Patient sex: M
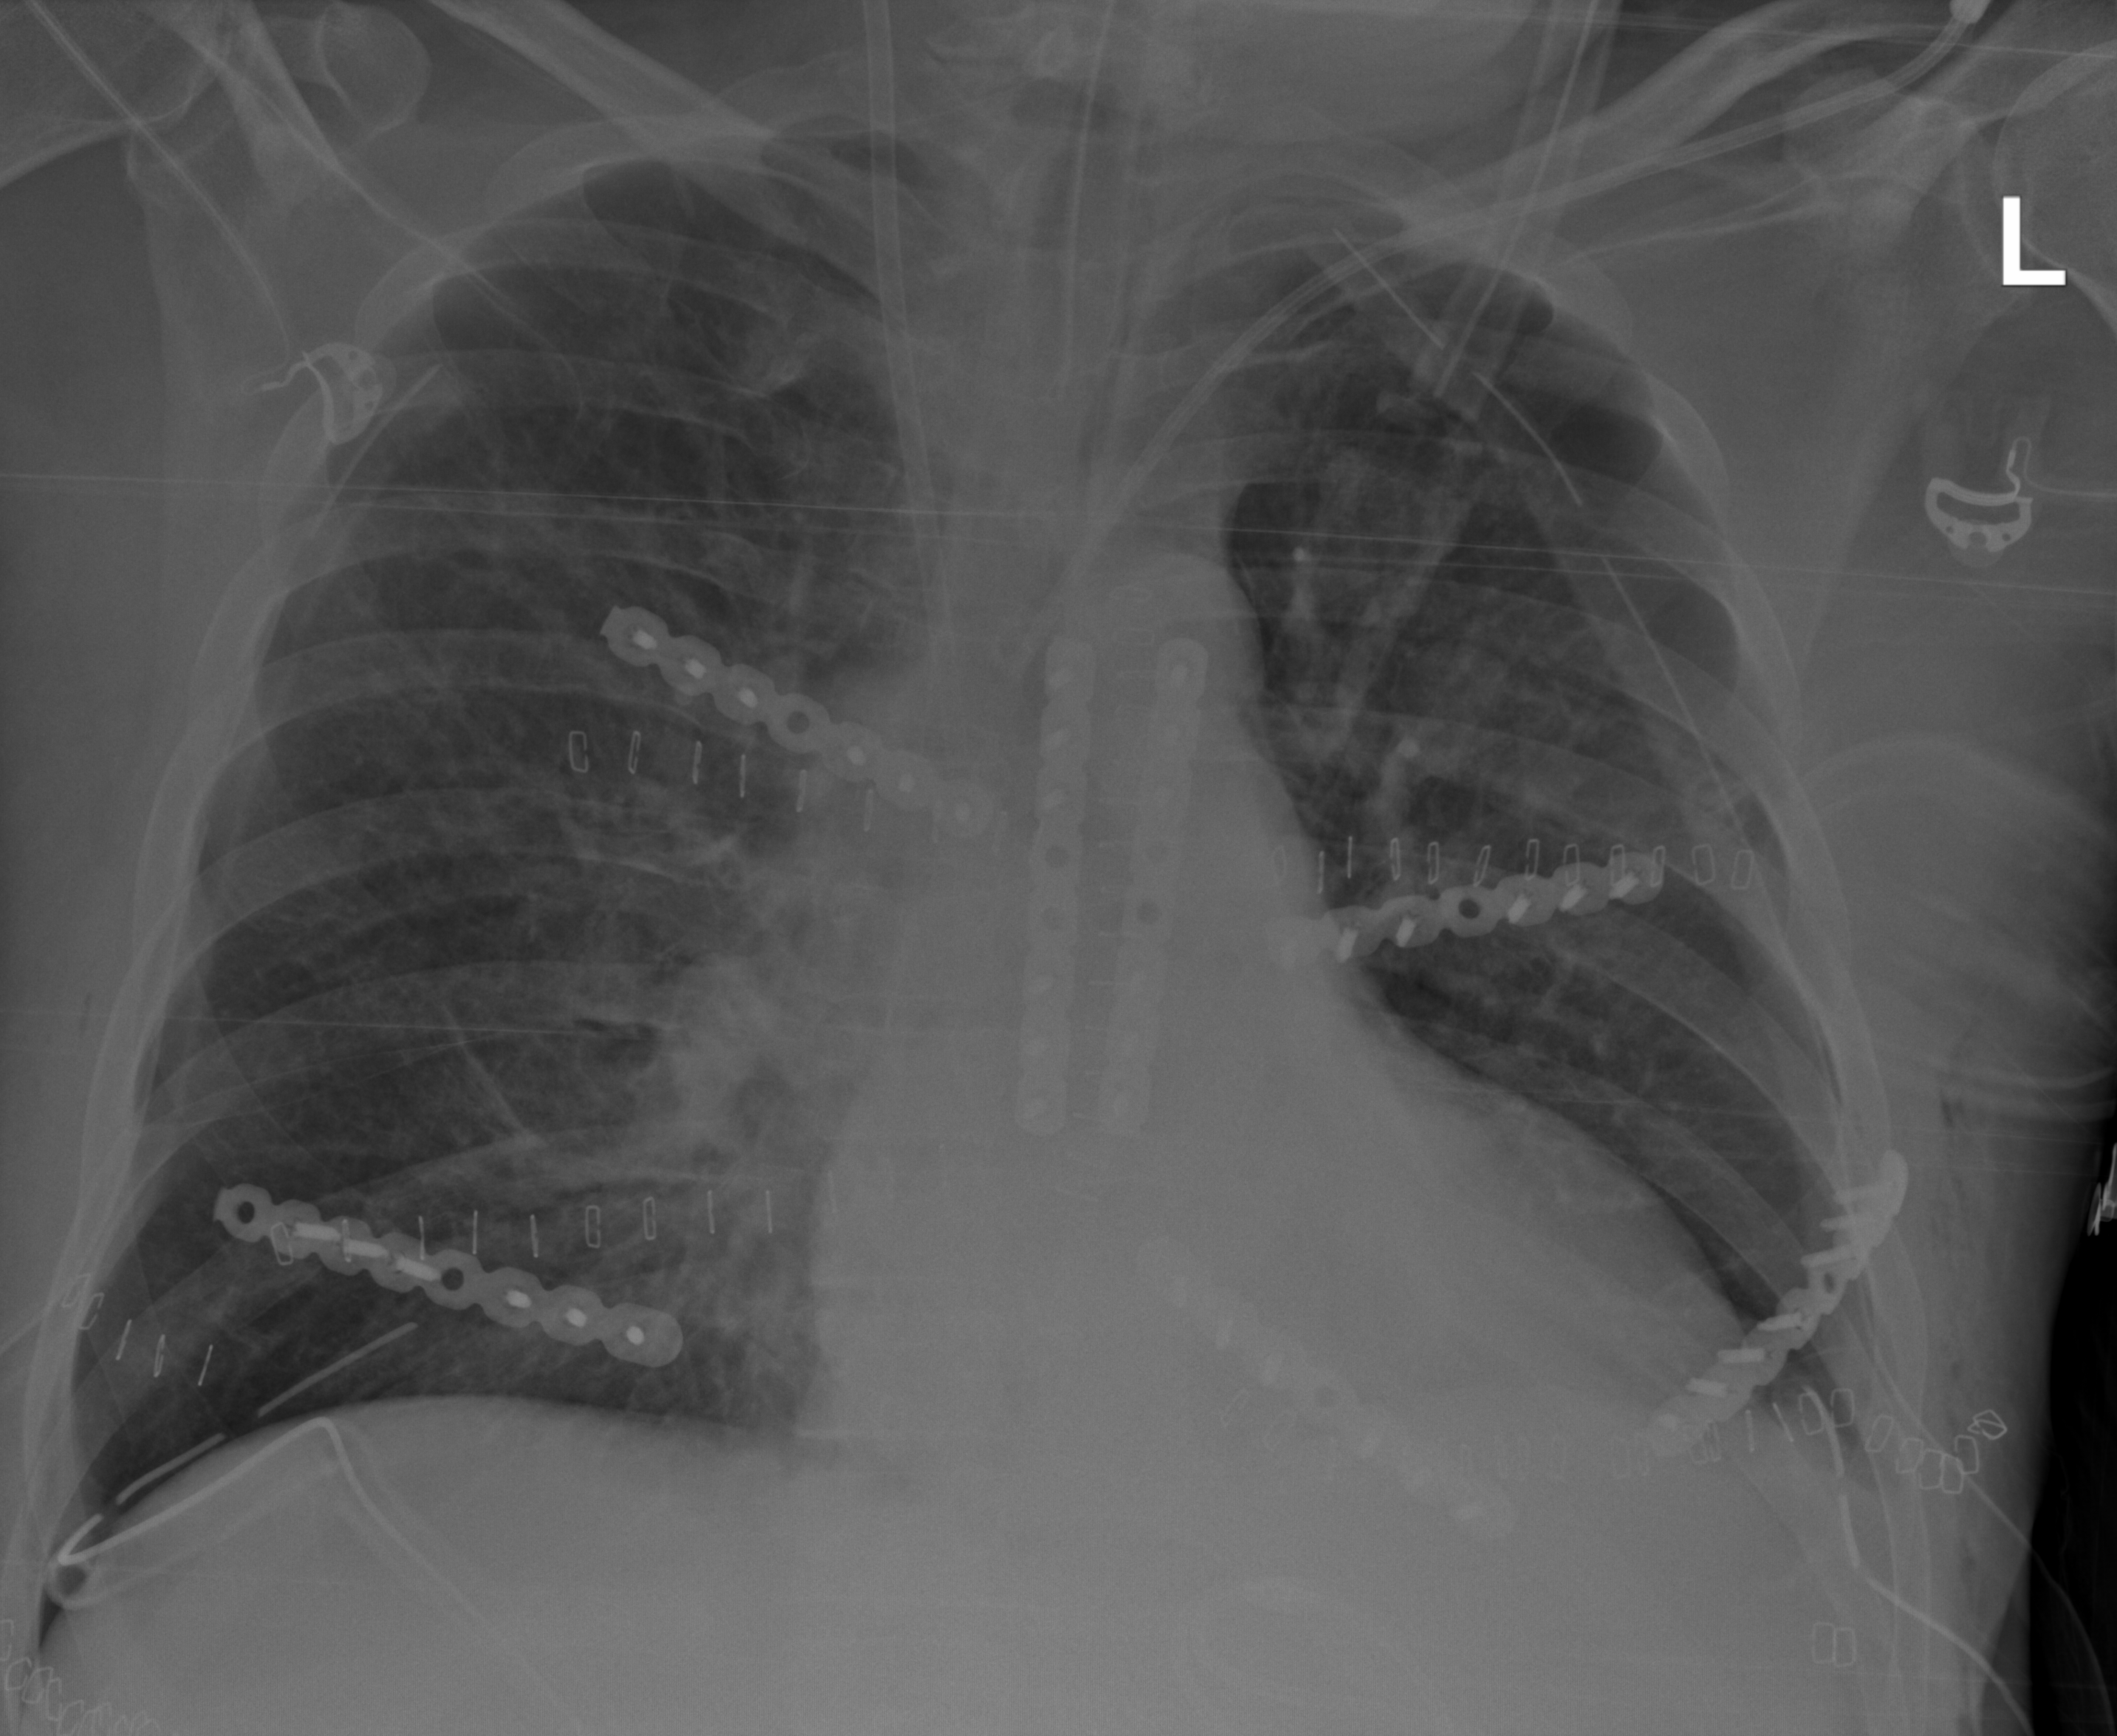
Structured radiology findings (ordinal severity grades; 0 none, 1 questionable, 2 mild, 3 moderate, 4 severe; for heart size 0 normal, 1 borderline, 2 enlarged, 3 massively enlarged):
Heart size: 0
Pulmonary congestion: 2
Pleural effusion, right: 0
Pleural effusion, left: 0
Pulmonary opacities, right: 2
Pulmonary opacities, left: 0
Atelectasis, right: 2
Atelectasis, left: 0